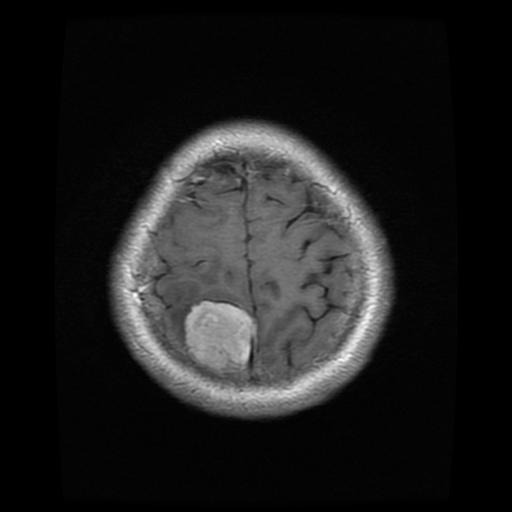
Label: meningioma